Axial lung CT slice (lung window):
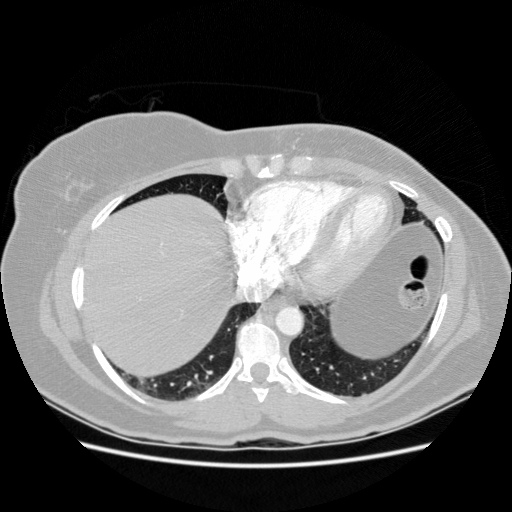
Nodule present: no